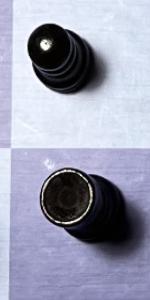
Label: Rook_Black